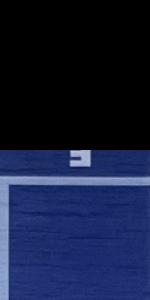
Label: Empty